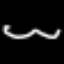
Label: squiggle